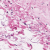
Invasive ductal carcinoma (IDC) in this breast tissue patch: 0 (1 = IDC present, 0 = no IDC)